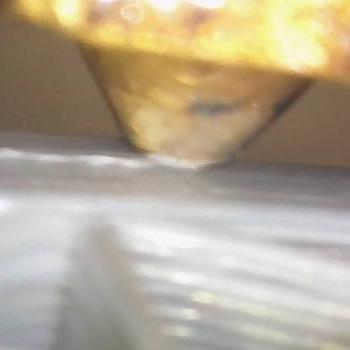
Flow rate: 208%